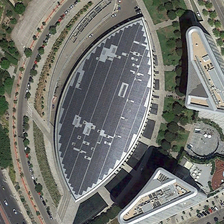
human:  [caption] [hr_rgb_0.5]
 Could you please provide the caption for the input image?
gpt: there is an oval building beside the road .

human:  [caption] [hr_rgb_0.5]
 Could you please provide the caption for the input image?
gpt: there is an oval building beside the road .

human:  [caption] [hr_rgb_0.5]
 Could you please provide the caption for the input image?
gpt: a large number of trees were planted around the buildings .

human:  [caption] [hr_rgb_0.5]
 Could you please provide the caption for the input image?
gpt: a large number of trees were planted around the buildings .

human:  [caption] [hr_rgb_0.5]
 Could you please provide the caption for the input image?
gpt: there is an oval building beside the road .